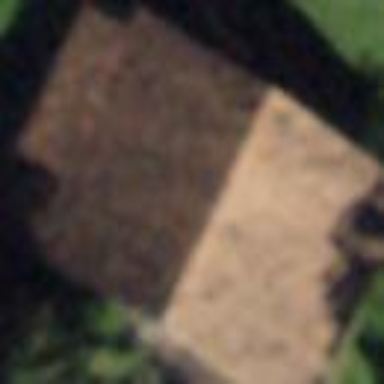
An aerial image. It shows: Rural barn.